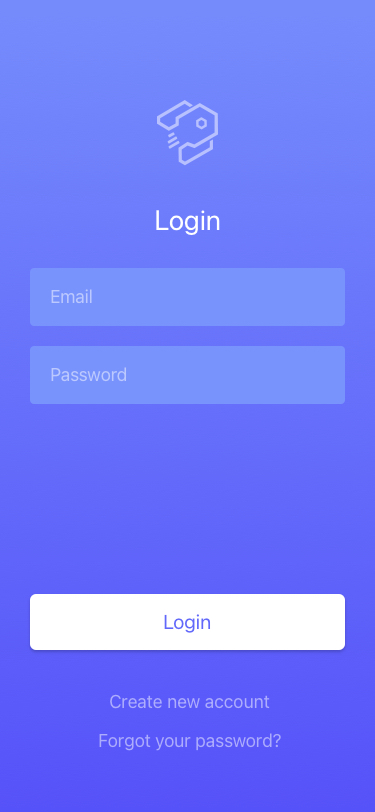
Text in this UI design:
Forgot your password?
Create new account
Login
Password
Email
Login